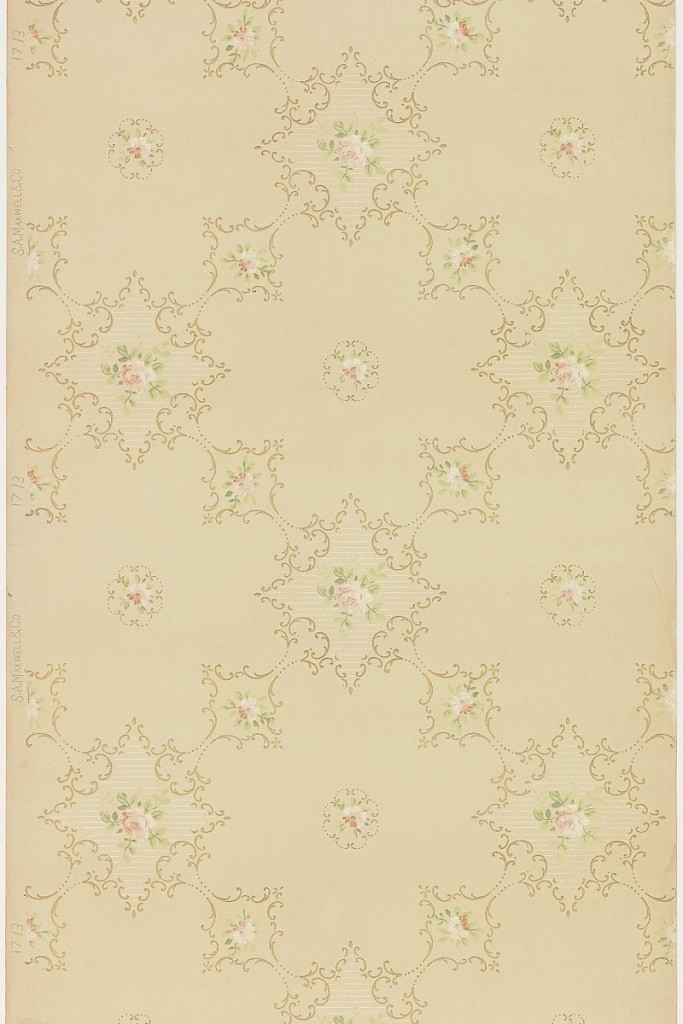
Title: Ceiling paper
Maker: Maxwell & Co., S.A., Chicago, Illinois, USA
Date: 1905–1915
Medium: Machine-printed paper, liquid mica
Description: Rococo inspired ceiling paper with alternating pattern of large quatrefoils and smaller concave diamond shapes. Cells are outlined in c and s-scrolls, and contain pink rose blossoms. Pattern of horizontal, white lines is present in concave-diamond cells. Pattern is printed in pinks, white, greens and gold on khaki ground.